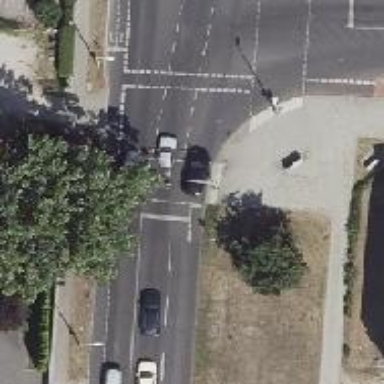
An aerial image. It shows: Footway crossing with traffic signals.